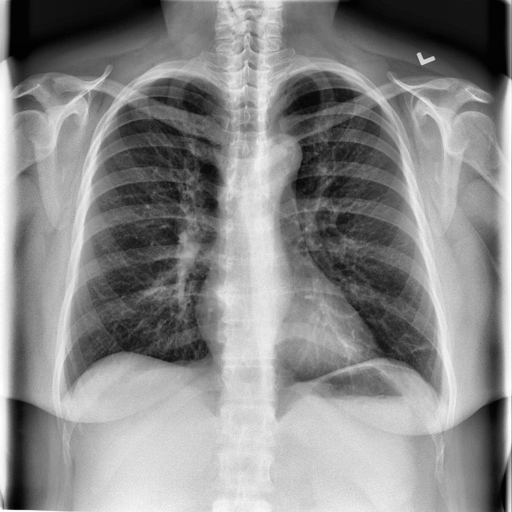
Finding: NORMAL